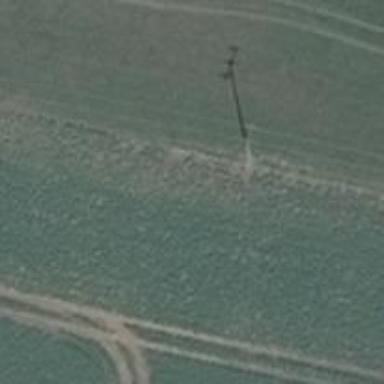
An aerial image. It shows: Power pole.